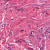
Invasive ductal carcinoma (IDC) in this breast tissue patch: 0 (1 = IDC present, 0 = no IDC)